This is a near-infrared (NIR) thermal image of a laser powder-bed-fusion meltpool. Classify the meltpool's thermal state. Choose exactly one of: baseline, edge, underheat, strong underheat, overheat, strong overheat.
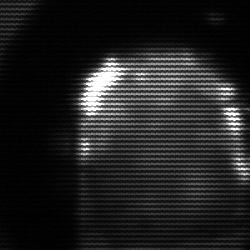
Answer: baseline